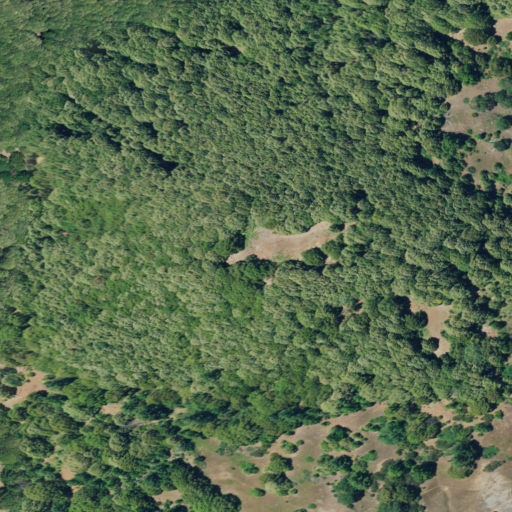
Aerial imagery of mountain in California named Brush Mountain containing evergreen forest, shrub, mixed forest, and grassland